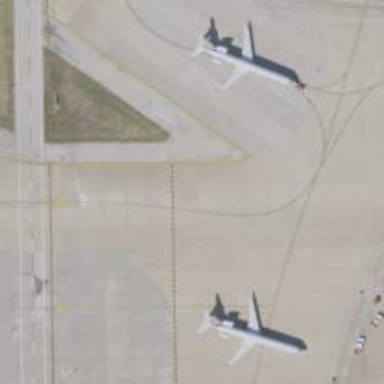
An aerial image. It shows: Image of taxiway at airport.